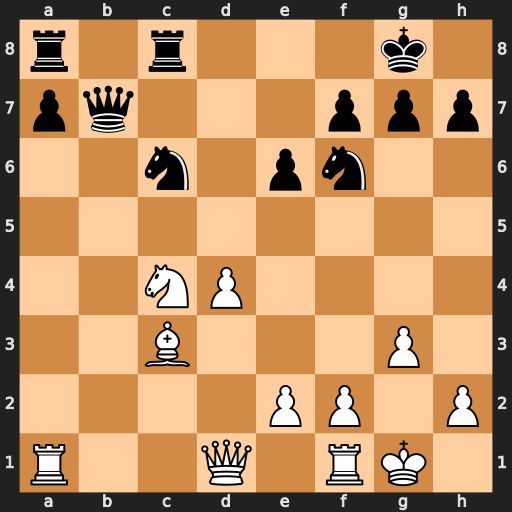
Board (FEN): r1r3k1/pq3ppp/2n1pn2/8/2NP4/2B3P1/4PP1P/R2Q1RK1
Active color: w
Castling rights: -
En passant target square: -
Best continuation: Nd6 Qd7 Nxc8